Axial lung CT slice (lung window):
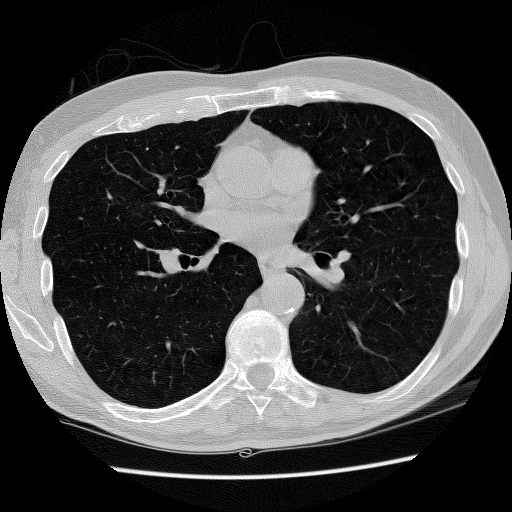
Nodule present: no